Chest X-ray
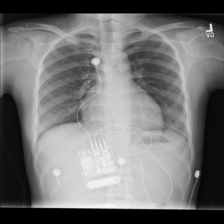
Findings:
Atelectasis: negative
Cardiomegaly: negative
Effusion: negative
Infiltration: negative
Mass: negative
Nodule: negative
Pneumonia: negative
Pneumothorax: negative
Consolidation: negative
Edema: negative
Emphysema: negative
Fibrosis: negative
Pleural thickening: negative
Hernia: negative